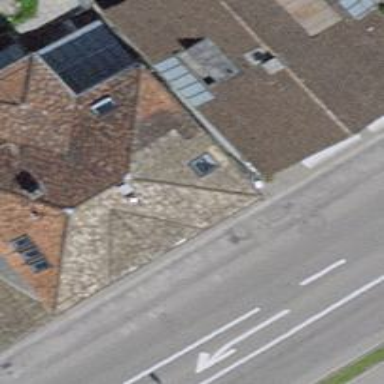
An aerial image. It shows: Restaurant.